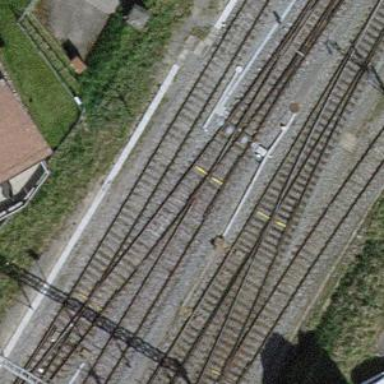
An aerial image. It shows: Railway switch.